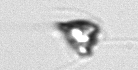
Label: Pyramimonas_longicauda